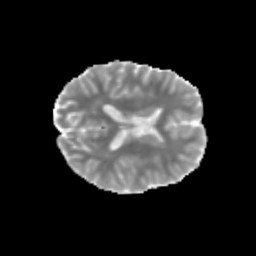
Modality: MD
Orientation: axial
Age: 12
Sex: female
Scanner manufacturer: siemens
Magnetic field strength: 3 T
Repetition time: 3.8 s
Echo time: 0.07 s